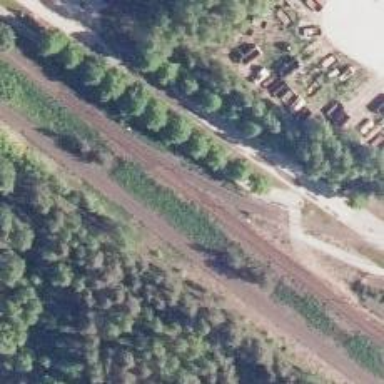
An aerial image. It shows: Railway spur service.